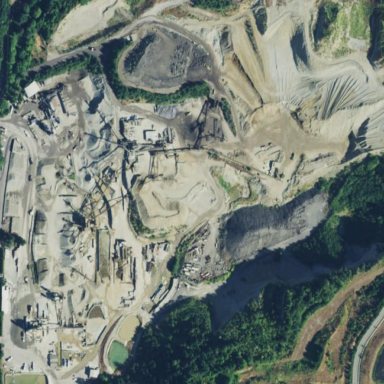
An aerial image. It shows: Quarry area.